Field crop: tomato
Growth stage: 2
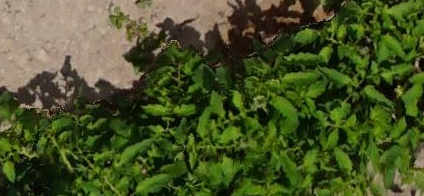
Species: tomato